Chest X-ray. View position: PA
Patient age: 46
Patient sex: F
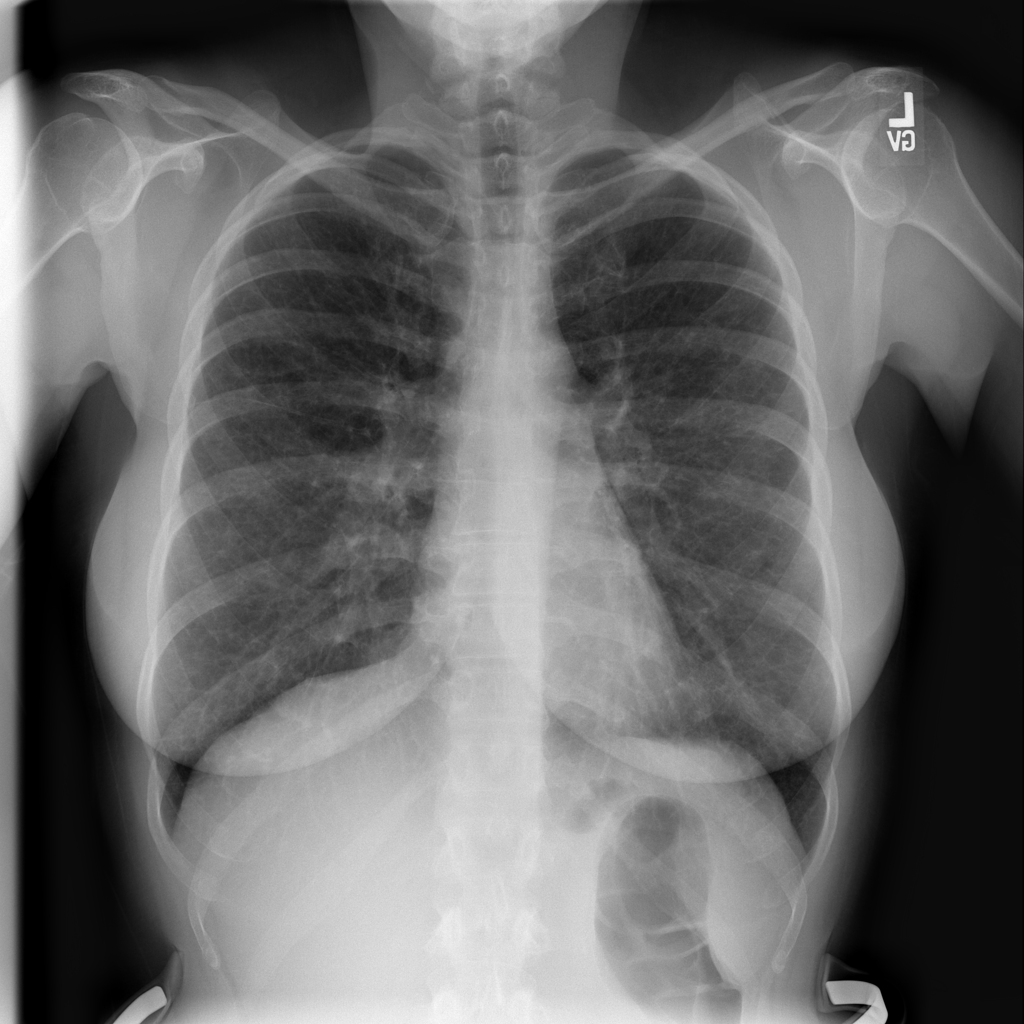
Finding: Pneumothorax